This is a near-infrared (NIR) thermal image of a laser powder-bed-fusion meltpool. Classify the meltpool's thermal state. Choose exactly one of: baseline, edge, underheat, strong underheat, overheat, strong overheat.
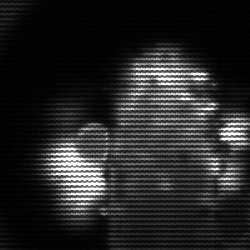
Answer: strong underheat